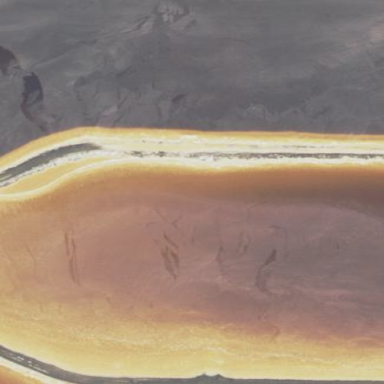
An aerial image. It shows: Salt pond.